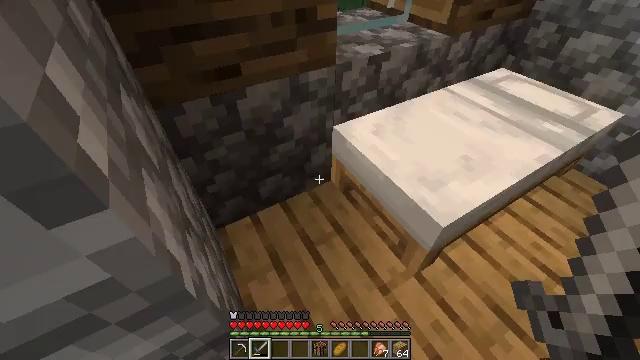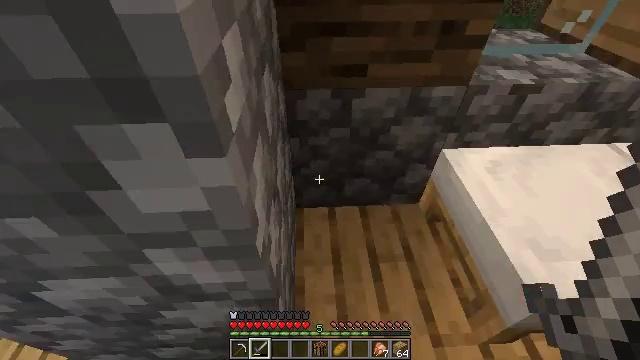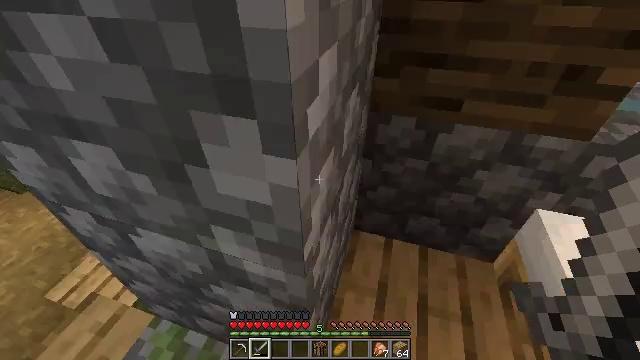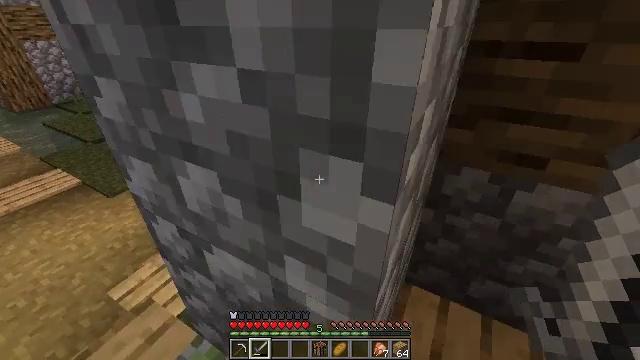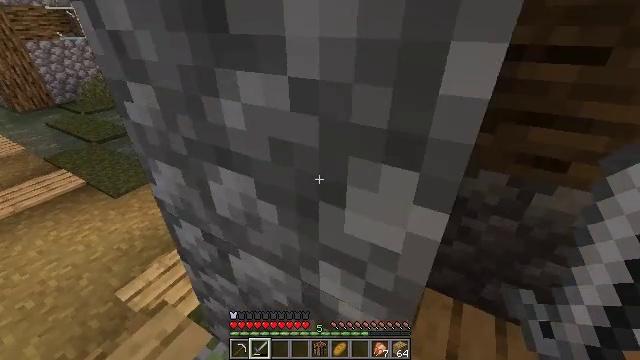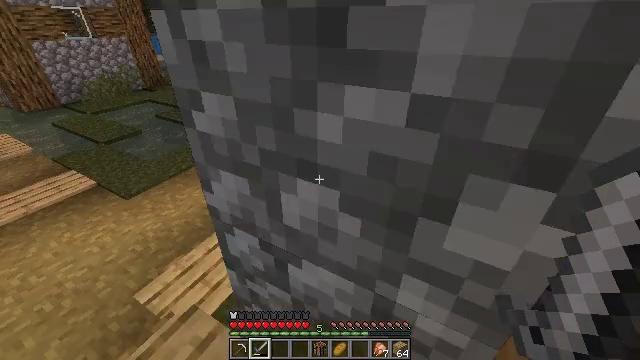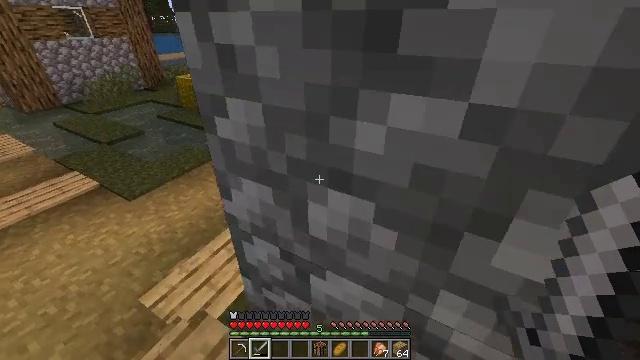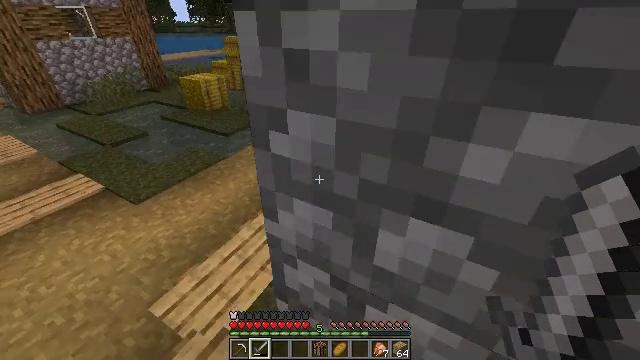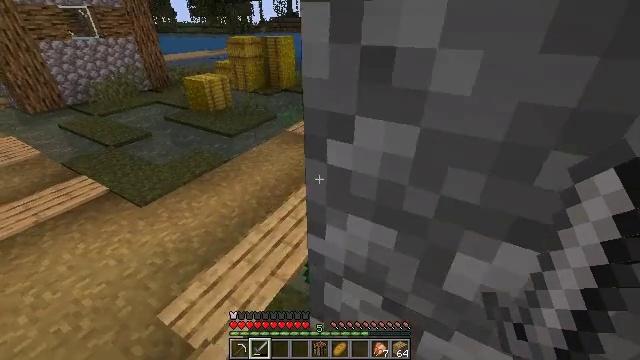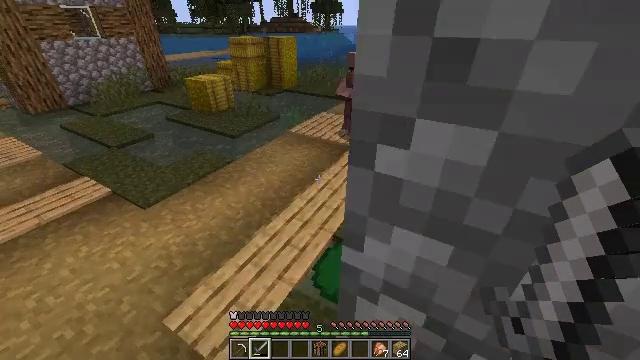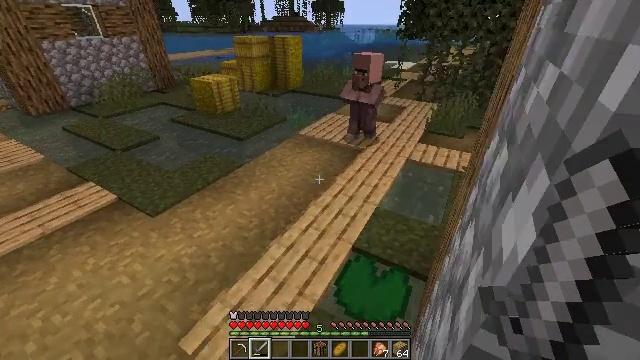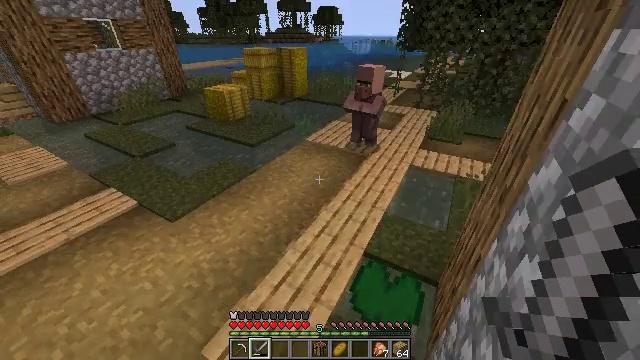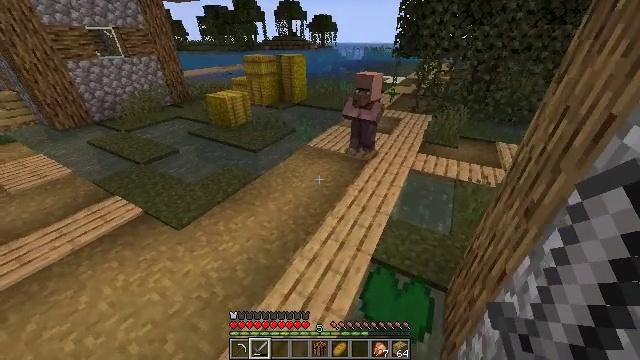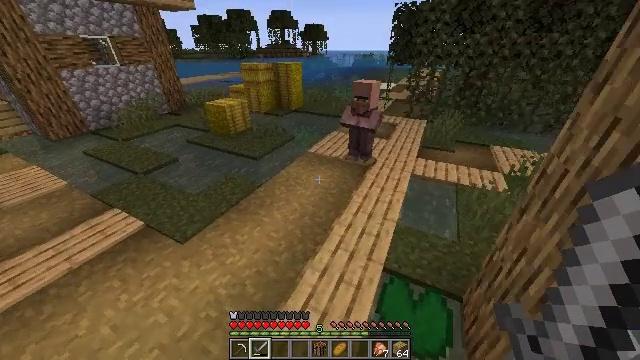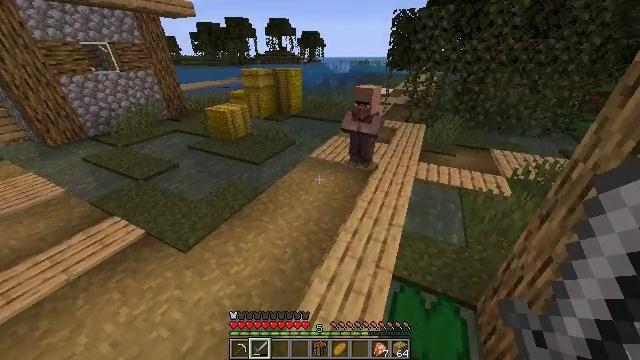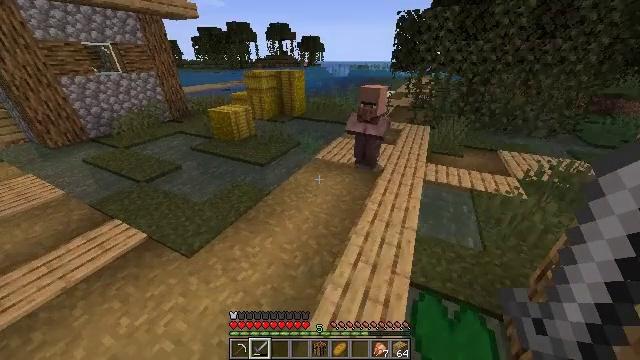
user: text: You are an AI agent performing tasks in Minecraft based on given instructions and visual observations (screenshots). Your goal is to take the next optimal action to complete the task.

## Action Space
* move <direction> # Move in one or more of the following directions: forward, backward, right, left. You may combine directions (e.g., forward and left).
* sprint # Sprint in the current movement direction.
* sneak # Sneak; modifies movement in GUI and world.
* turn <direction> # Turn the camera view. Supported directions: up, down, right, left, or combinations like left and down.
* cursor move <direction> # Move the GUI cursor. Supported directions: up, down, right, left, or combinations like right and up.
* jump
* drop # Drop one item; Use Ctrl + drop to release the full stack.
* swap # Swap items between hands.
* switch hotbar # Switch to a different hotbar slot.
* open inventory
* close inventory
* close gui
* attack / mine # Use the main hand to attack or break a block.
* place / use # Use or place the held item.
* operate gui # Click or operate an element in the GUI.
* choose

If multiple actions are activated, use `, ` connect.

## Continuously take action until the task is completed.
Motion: motion action
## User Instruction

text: Hunt a chicken.
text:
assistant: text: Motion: turn left
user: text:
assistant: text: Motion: turn left and up
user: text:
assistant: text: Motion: move left, turn left and up
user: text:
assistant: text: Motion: move left
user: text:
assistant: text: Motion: move left
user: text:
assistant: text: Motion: move left
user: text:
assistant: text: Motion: move left
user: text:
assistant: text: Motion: move left
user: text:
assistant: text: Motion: move forward and move left, sprint
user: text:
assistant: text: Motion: move forward and move left, sprint
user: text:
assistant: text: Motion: move forward and move left, sprint
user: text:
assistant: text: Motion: move forward and move left, sprint, turn right
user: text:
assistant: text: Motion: move forward and move left, sprint, turn right
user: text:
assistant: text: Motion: move forward and move left, sprint
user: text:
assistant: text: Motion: move forward and move left, sprint
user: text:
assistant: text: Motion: move forward and move left, sprint
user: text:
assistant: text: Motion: move forward and move left, sprint
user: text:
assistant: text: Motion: move forward and move left, sprint
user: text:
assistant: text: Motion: move forward and move left, sprint
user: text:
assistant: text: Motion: move forward and move left, sprint, turn left
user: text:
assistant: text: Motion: move forward and move left, sprint, turn left
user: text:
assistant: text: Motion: move forward and move left, sprint, turn left and up
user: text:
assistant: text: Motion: move forward and move left, sprint, turn left and up
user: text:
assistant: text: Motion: move forward and move left, sprint, turn left
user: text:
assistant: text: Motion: move forward, sprint
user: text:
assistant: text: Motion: move forward, sprint
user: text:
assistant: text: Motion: move forward, sprint
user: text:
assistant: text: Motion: move forward, sprint
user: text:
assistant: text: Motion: move forward, sprint, jump
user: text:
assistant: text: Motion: move forward, sprint, jump